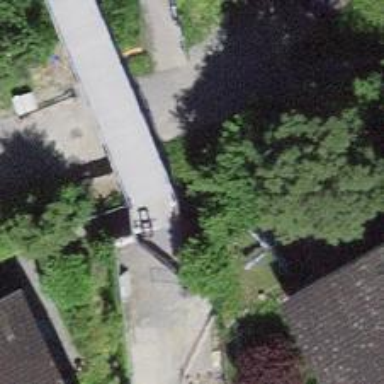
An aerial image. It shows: Concrete steps.